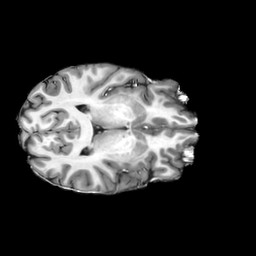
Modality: T1w
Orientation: axial
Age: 41
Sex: male
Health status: ill